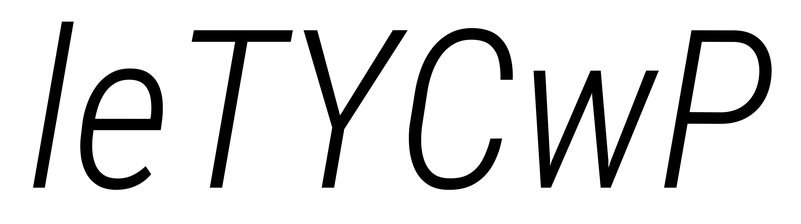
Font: Roboto-Italic_Condensed_Light_Italic